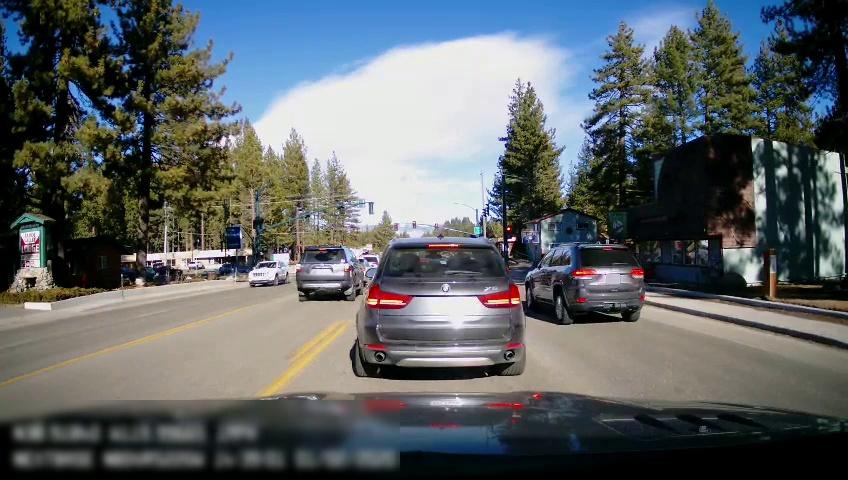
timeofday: Day
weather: Sunny
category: Drivable Space
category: Vehicles | SUV
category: Vehicles | SUV
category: Vehicles | SUV
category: Vehicles | SUV
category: Vehicles | Car
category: Vehicles | SUV
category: Vehicles | Car
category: Vehicles | SUV
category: Vehicles | SUV
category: Vehicles | SUV
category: Lanes | Opposite Lane
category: Lanes | Current Lane
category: Traffic | Lights
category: Traffic | Signs
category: Traffic | Lights
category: Traffic | Lights
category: Traffic | Lights